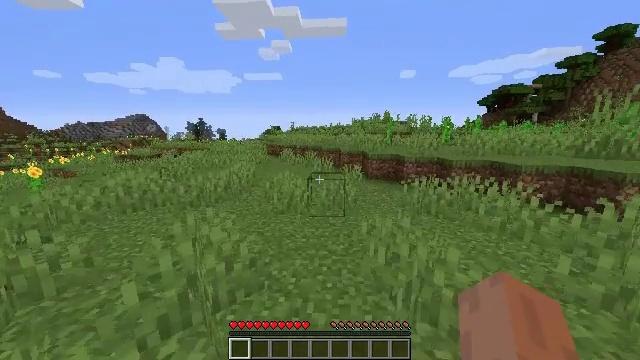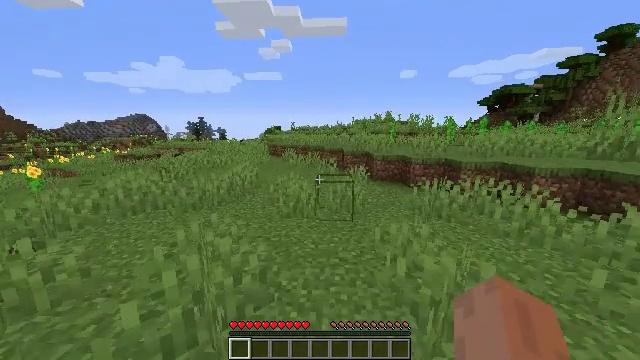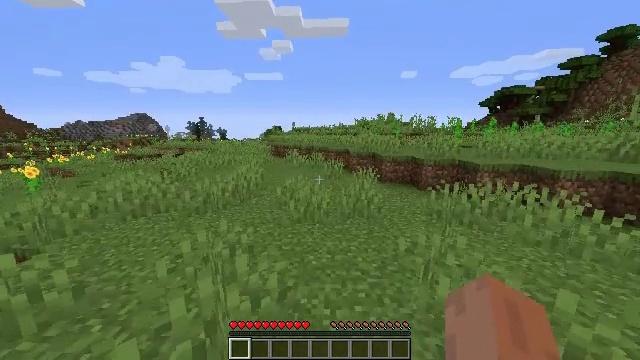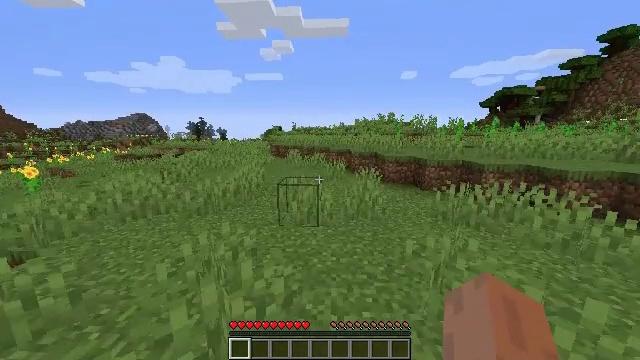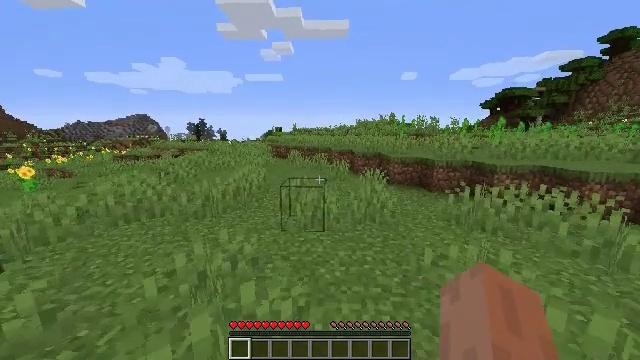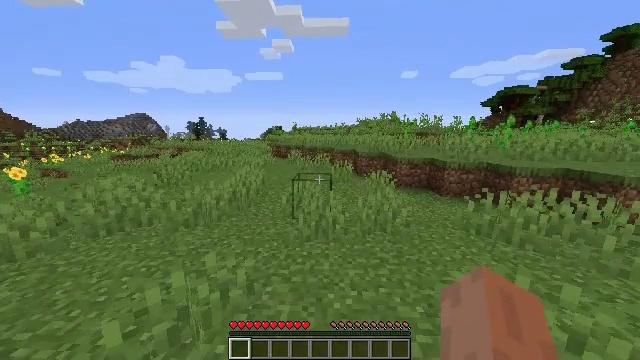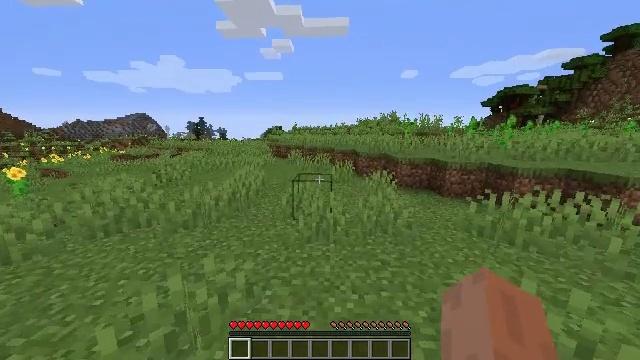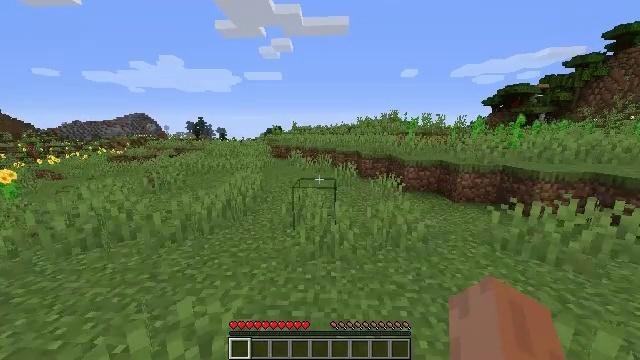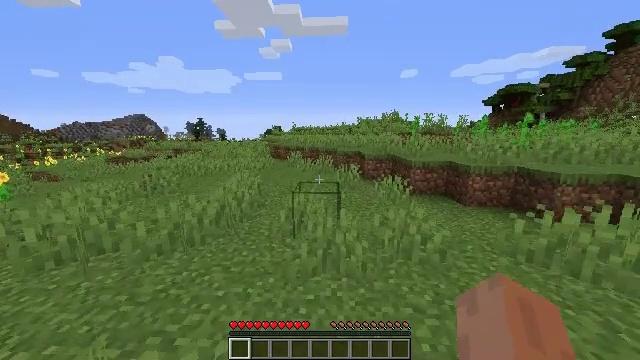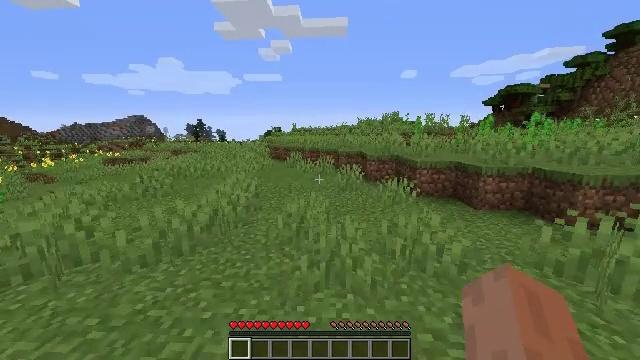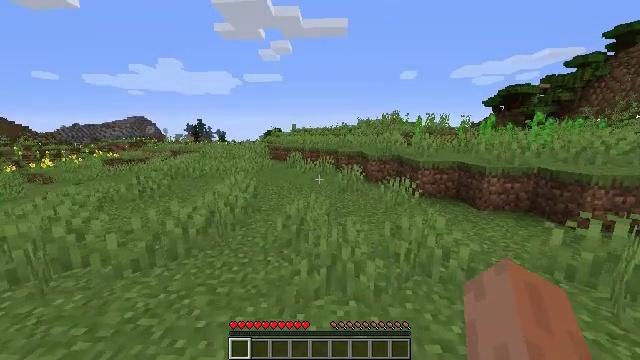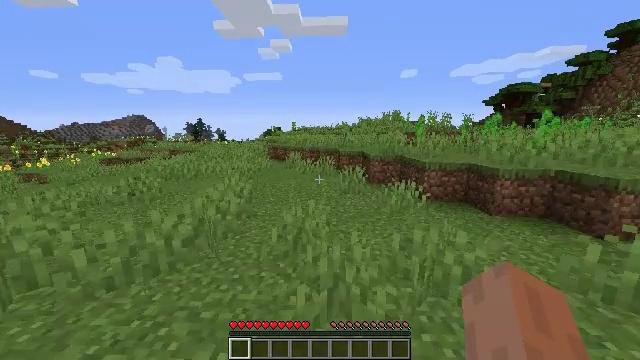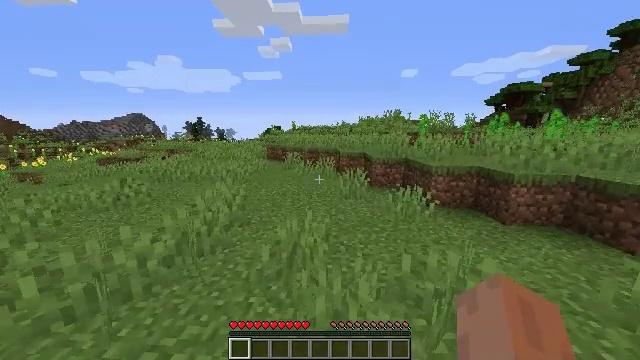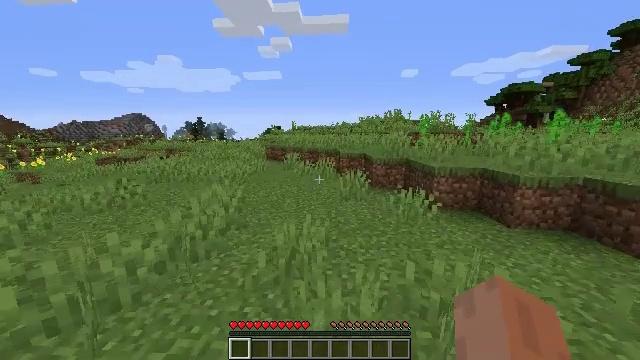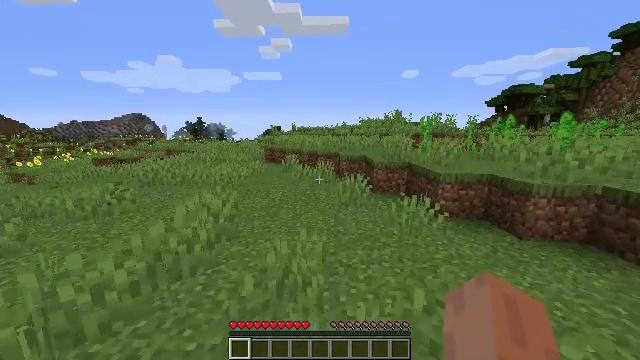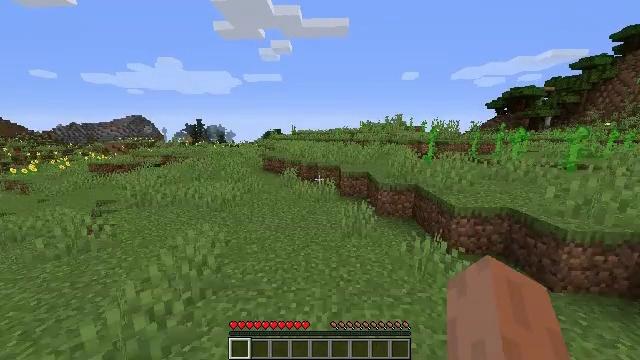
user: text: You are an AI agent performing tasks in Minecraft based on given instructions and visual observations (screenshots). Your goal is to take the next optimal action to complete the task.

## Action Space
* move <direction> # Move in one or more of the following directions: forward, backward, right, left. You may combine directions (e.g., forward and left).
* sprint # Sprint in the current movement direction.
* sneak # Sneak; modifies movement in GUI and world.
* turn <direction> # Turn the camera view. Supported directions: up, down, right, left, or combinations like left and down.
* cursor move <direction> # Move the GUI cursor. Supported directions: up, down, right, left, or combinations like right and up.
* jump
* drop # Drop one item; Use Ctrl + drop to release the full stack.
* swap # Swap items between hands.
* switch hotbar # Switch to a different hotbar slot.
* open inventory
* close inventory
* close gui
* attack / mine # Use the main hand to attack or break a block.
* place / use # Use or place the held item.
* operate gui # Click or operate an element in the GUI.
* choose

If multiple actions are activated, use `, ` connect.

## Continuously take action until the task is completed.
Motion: motion action
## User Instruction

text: Attack the oak planks to recycle it.
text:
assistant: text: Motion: move forward and move left, attack / mine
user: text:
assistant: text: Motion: move forward and move left, attack / mine
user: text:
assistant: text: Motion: move forward, attack / mine
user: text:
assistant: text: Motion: move forward, attack / mine
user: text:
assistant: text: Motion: move forward, attack / mine
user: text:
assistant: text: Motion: move forward, attack / mine
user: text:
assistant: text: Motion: move forward, attack / mine
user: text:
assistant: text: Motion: move forward, attack / mine
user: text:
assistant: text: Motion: move forward, attack / mine
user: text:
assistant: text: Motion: move forward, attack / mine
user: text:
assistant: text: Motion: move forward, attack / mine
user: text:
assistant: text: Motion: move forward, attack / mine
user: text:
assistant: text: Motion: move forward, attack / mine
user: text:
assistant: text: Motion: move forward, attack / mine, jump
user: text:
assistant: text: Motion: move forward, attack / mine, jump
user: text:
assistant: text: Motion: move forward, attack / mine, jump
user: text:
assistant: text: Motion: move forward, attack / mine, jump
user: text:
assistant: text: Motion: move forward, attack / mine, jump
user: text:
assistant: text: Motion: move forward, attack / mine
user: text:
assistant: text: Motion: move forward, attack / mine
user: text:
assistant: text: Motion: move forward, attack / mine
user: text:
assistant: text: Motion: move forward, attack / mine
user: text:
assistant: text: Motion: move forward, attack / mine
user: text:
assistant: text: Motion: move forward, attack / mine
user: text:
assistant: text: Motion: move forward, attack / mine
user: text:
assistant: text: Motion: move forward, attack / mine
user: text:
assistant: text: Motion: move forward, attack / mine
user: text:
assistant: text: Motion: move forward, attack / mine
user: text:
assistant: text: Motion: move forward, attack / mine
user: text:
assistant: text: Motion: move forward, attack / mine